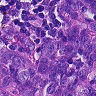
Metastatic tissue present: yes